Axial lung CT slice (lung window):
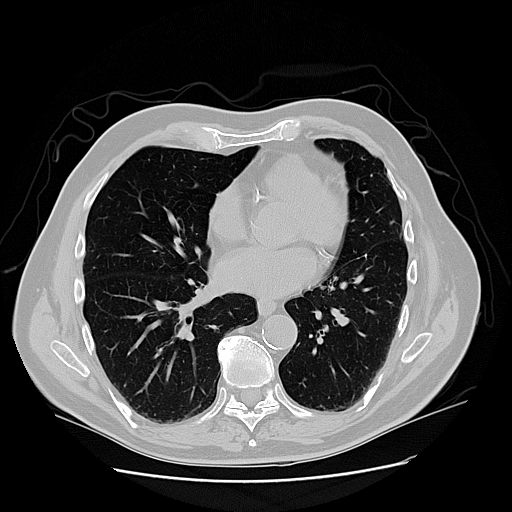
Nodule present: no